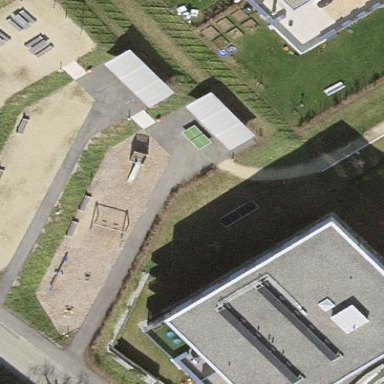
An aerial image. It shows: Playground area for leisure land.